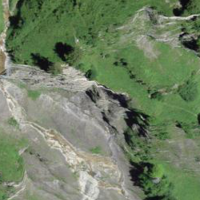
EUNIS habitat code: 23
Species observed at this site:
Gomphocerippus rufus